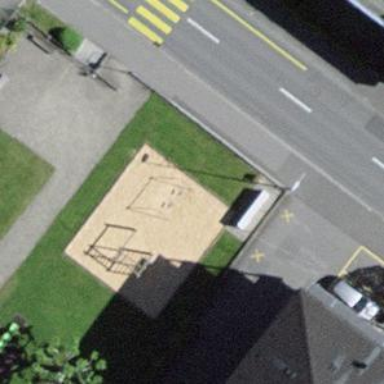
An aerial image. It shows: Playground area for leisure activities on the land.